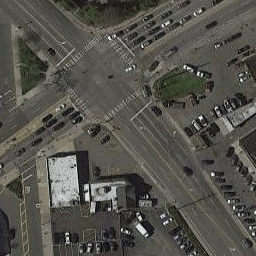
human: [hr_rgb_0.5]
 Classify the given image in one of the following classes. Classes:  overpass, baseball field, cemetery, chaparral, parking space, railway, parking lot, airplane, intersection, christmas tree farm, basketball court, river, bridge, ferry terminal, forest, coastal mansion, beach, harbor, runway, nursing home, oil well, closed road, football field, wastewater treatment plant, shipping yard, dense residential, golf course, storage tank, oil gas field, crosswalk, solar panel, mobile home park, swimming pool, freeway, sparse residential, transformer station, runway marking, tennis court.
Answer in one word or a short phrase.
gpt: intersection